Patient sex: M
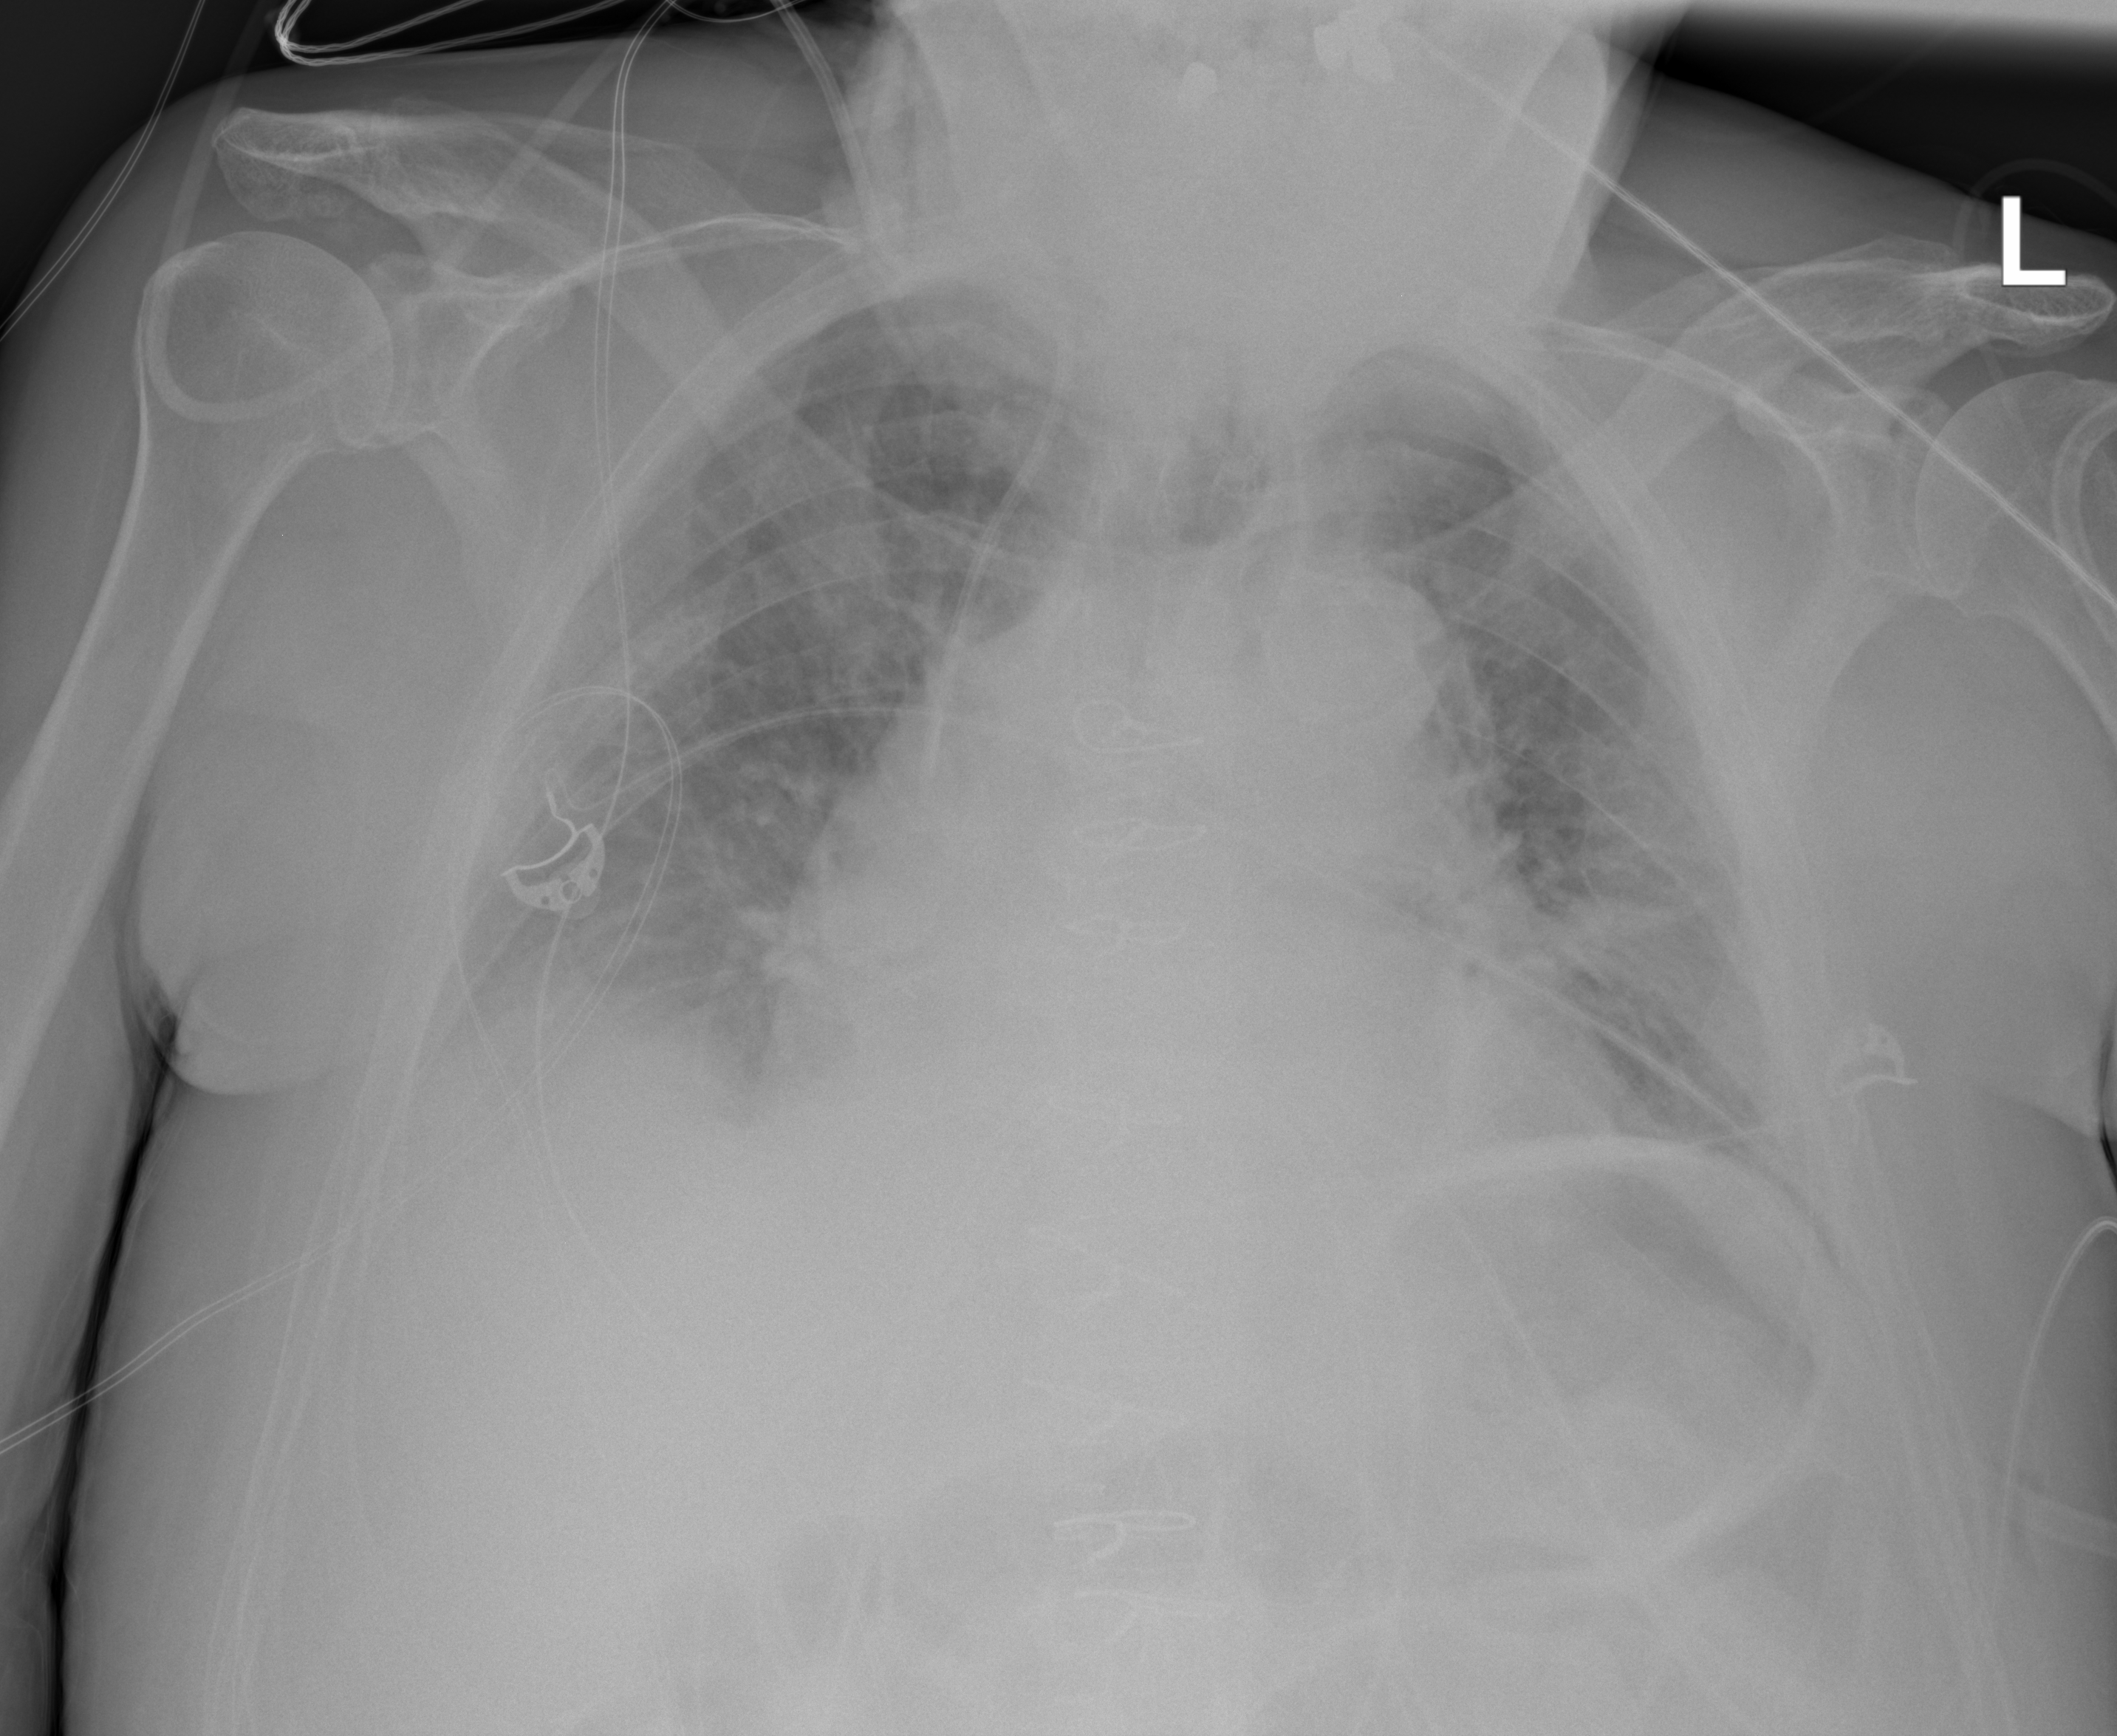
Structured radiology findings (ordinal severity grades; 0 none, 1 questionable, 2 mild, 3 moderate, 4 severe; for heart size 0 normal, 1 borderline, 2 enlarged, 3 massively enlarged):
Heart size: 2
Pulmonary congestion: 2
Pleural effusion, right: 2
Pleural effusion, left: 1
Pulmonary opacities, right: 2
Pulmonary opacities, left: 2
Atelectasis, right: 2
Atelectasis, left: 2